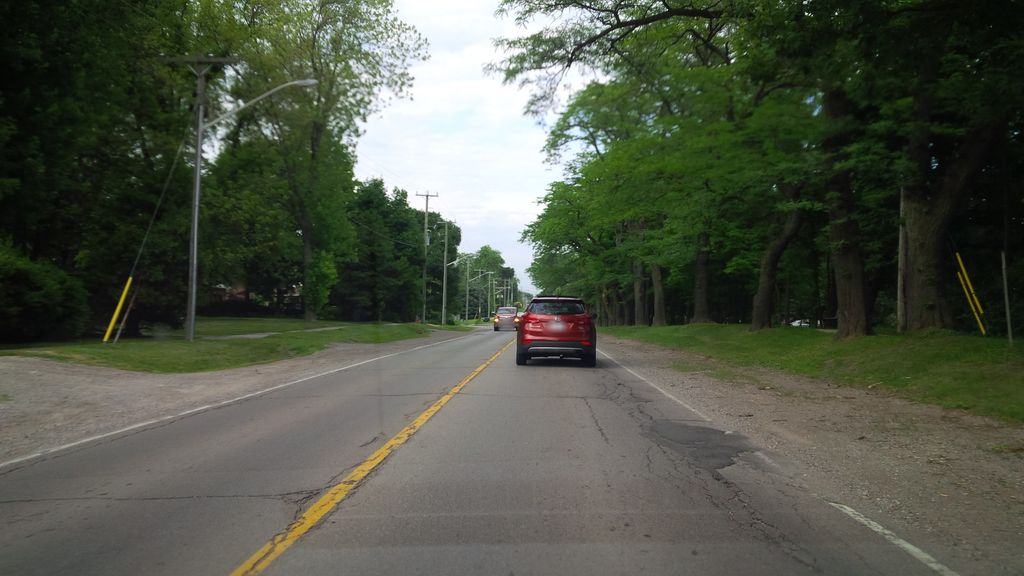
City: hamilton